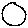
Label: circle